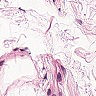
Metastatic tissue present: no